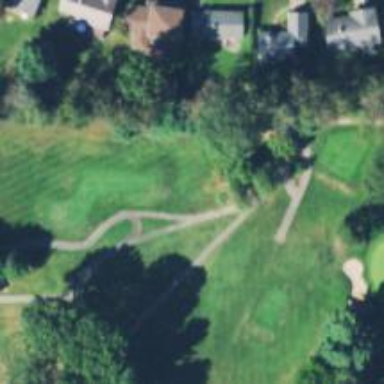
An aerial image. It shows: Path for both road and golf.